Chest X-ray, PA view. Patient: 29 years old, sex F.
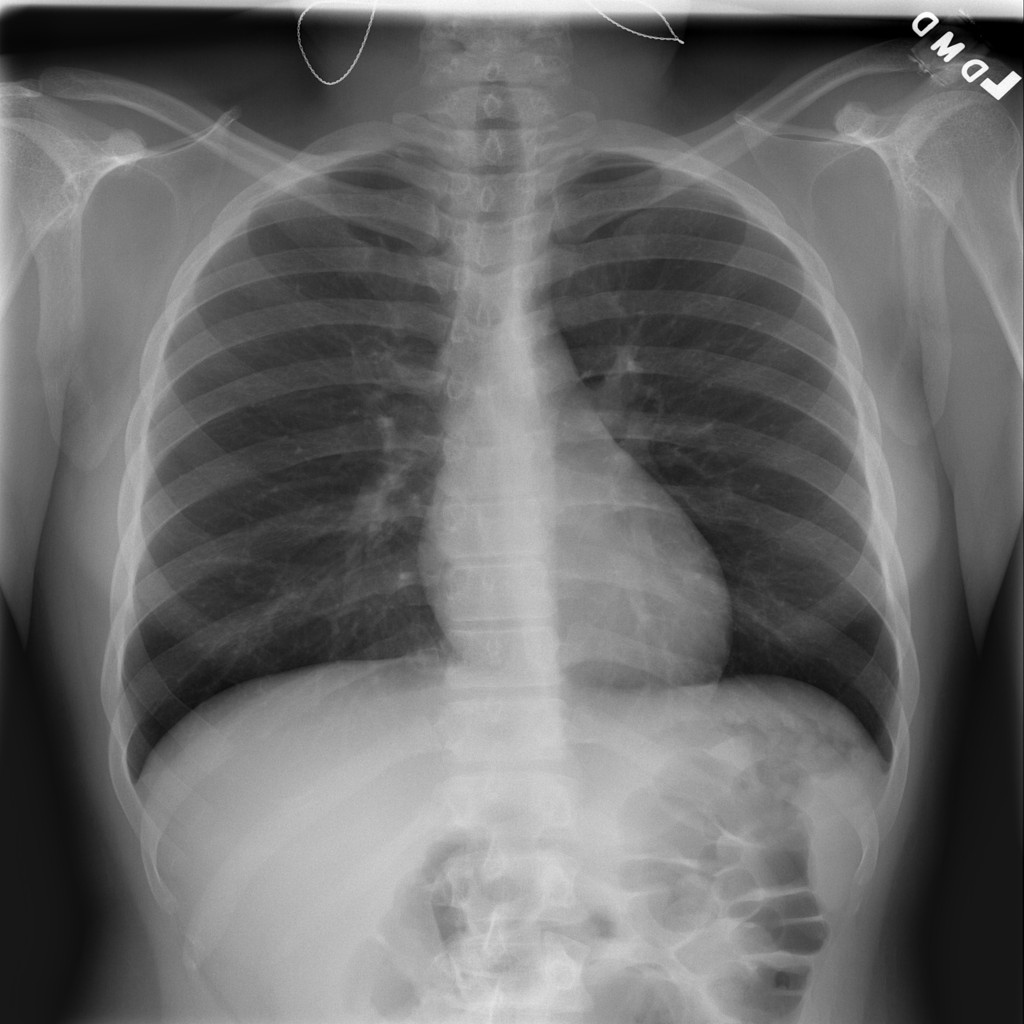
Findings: No Finding